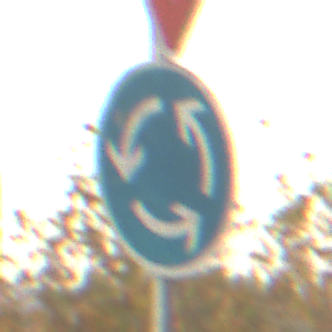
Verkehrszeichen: Kreisverkehr
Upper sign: VorfahrtGewaehren
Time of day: SunriseSunset
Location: Outdoor (Nature)
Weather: PartlyCloudy
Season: NotSpecified
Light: Natural